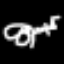
Label: squiggle